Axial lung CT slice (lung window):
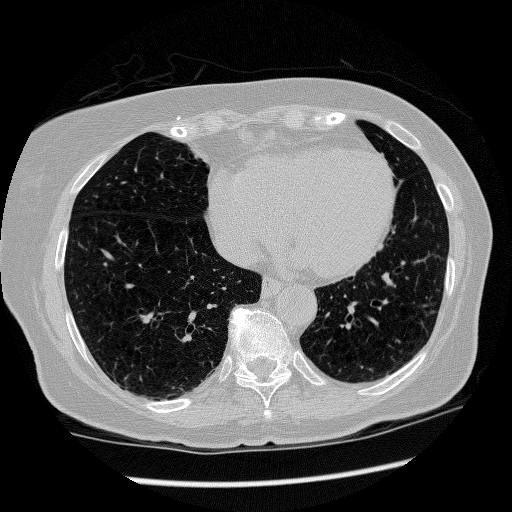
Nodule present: no